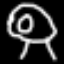
Label: mushroom